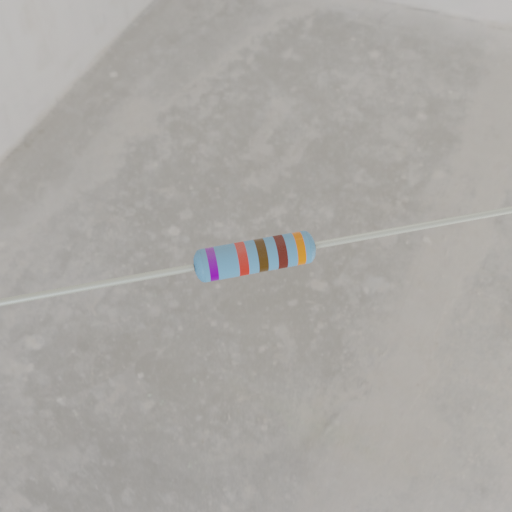
Resistor colour bands (in order): violet, red, brown, brown, orange